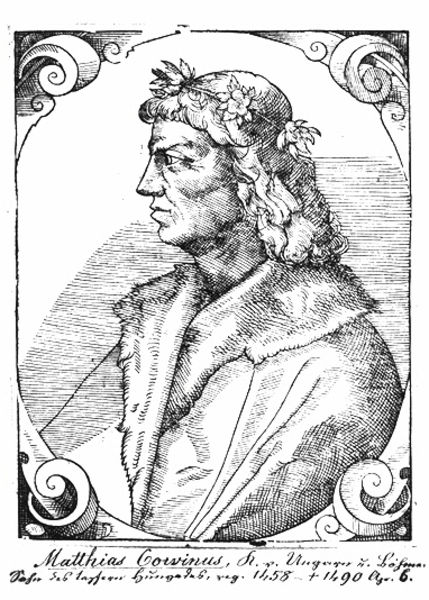
Titel: Bildnis des Königs Matthias Corvinus I. von Ungarn
Künstler: Tobias Stimmer
Institution: (Seriendruck)
Schlagwörter: mann, weiß, blumen, grau, haar, mund, nase, profil, schwarz, zeichnung, blüten, ornament, jacke, profile, augen, kragen, pelz, rahmen, bild, bildnis, portrait, porträt, auge, haare, halbfigur, mantel, lippen, locken, kreis, oval, ranken, fell, schrift, man, schattierung, könig, seitenansicht, verzierung, deutsch, revers, unterschrift, medaillon, wirbel, druck, druckgrafik, schraffur, schraffuren, radierung, stich, markant, seite, schwarzweiß, text, zeitung, beschriftung, haarkranz, kranz, ranke, pelzkragen, voluten, wams, krieger, blumenkranz, reif, kupferstich, altdeutsch, graf, ungarn, matthias, eye, hair, siebenbürgen, print, coat, mantle, wollwerk, 15. jahrhundert, 1490, nose, mouth, crovinus, corvinus, matthias gowinus, 1458, transilvanien, mantel kragen, gorvinus, gekränzt, scharz weiss, lithogtafie